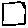
Label: square